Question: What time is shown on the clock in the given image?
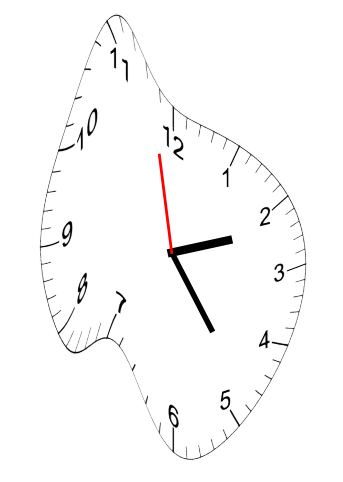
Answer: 02:23:58